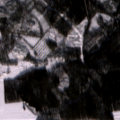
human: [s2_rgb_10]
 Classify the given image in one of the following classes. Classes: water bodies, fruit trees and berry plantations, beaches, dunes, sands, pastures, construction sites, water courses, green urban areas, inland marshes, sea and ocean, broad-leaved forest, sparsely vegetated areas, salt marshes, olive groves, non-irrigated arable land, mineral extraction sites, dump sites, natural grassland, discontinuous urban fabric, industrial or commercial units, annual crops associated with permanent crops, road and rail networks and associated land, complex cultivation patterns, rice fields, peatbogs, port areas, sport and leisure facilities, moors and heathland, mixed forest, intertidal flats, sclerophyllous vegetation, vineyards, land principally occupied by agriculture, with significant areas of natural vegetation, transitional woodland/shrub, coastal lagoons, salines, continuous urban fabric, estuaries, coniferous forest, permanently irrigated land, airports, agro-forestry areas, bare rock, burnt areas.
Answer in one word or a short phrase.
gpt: non-irrigated arable land, land principally occupied by agriculture, with significant areas of natural vegetation, coniferous forest, mixed forest, transitional woodland/shrub